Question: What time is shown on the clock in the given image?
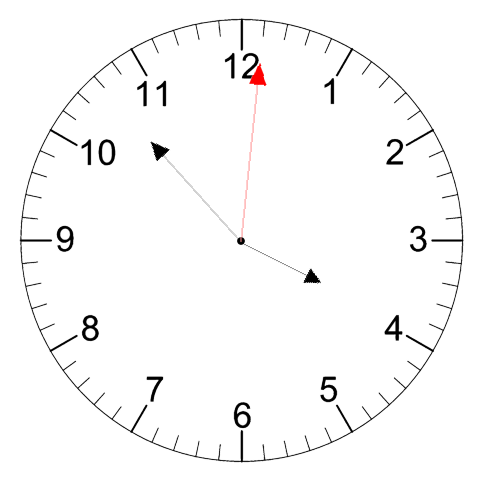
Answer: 03:53:01